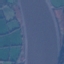
Land use / land cover: River